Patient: sex F, age 76
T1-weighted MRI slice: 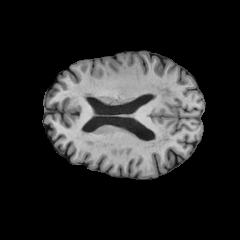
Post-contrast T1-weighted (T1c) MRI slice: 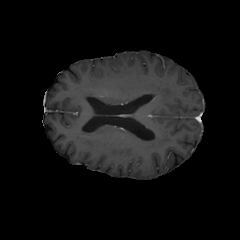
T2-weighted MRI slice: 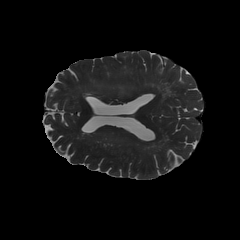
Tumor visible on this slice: yes
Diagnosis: Glioblastoma, IDH-wildtype
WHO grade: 4